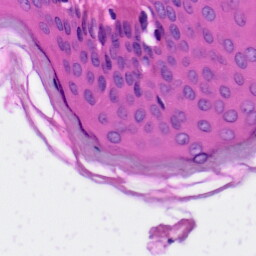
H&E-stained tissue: Skin